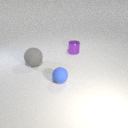
small purple metal cylinder behind small blue rubber sphere